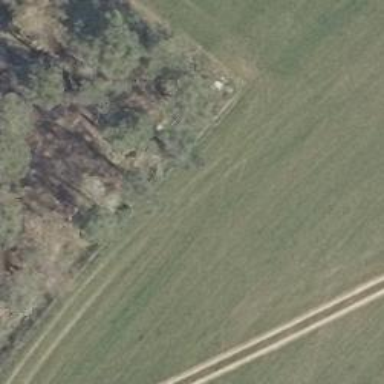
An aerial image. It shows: Hunting stand.